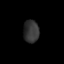
Tissue: lung
Cell type: Epithelial cells
Senescence score: 0.1466
Nuclear area (px): 345
Mean DAPI intensity: 51.504